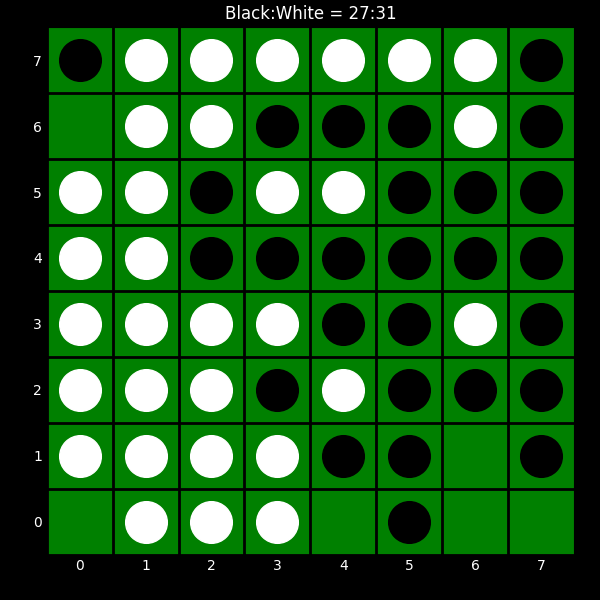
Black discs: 27
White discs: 31